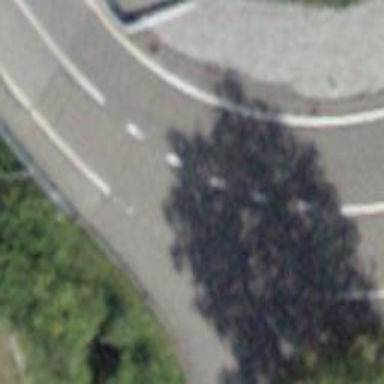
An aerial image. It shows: Asphalt trunk link road.